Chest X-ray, PA view. Patient: 32 years old, sex F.
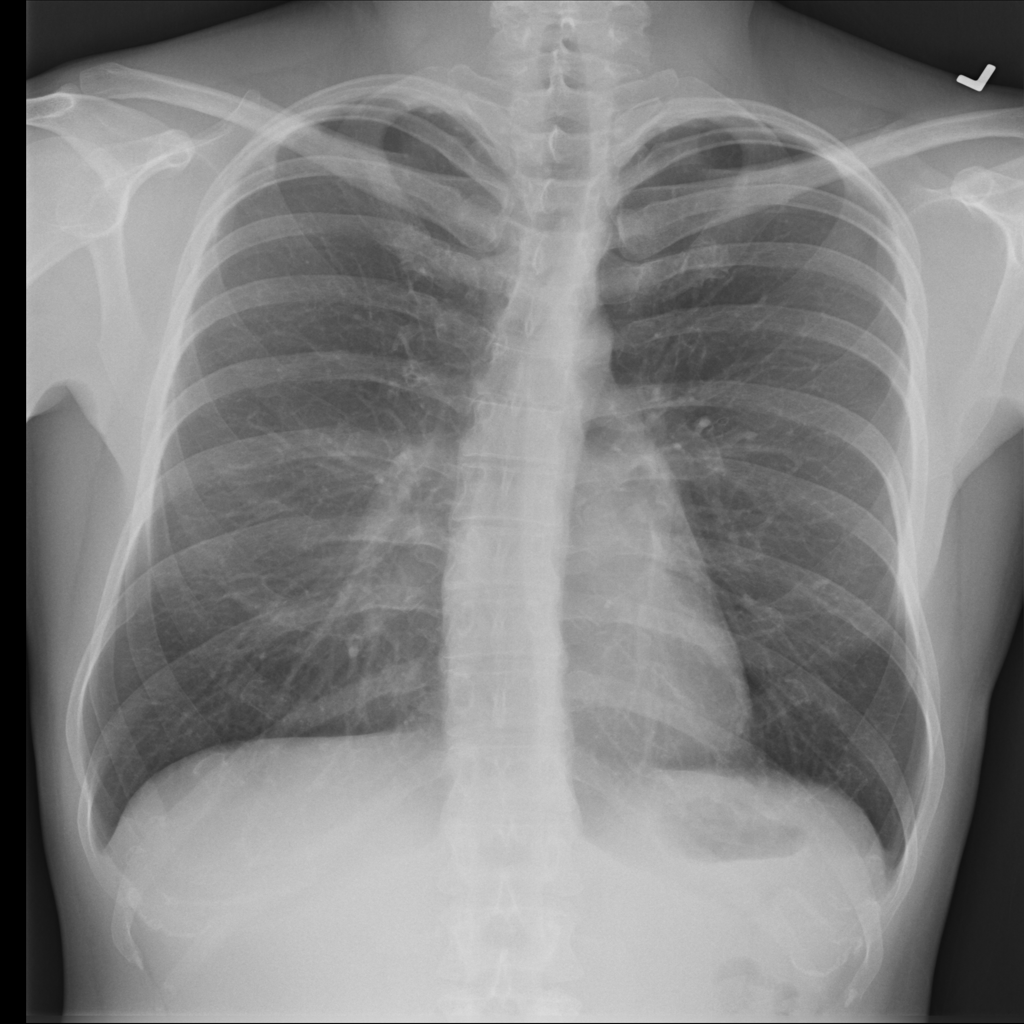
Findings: No Finding